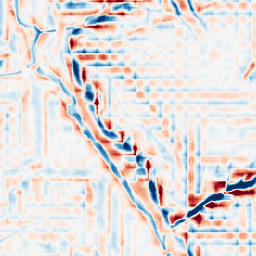
Category: wavelet
Decomposition family: wavelet_dwt
Decomposition parameters: wavelet: db2
level: 4
Upsampling method: linear_exact
Upsampling parameters: scale: 2
Upsampling scale: 2